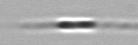
Label: Leptocylindrus